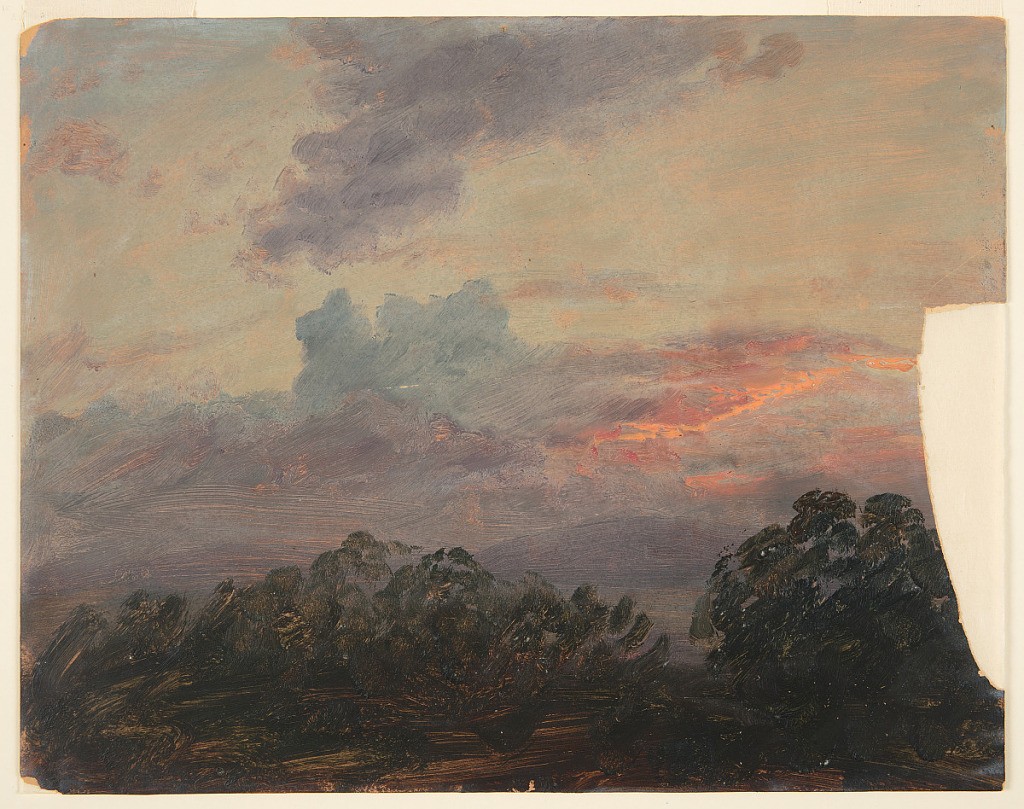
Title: Clouds at Twilight
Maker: Frederic Edwin Church, American, 1826–1900
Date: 1872–82
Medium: Brush and oil on tan paperboard
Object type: Drawing
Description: Atmosphere and landscape sketch showing a view of clouds at twilight, likely viewed from the artist's estate in Hudson, New York, known as Olana. In the immediate foreground, several dark treetops are visible along the lower margin. Between two trees at center right, a distant, purple mountain range is shown in the background. Above, a large cloud bank catches the hot red and pink light of the setting sun at center right. At center, a billowing form rises into a largely open, greenish-blue sky. Another dark cloud is visible at upper center.